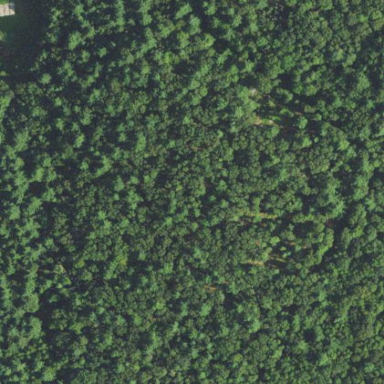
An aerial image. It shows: Mixed woodland with various types of leaves.